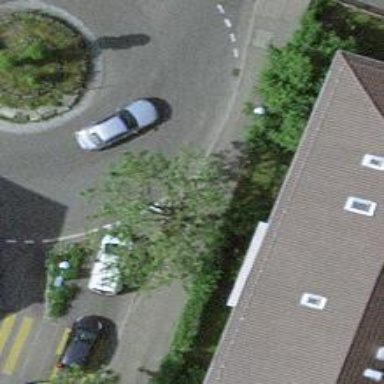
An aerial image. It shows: Secondary road made of asphalt leading to roundabout.